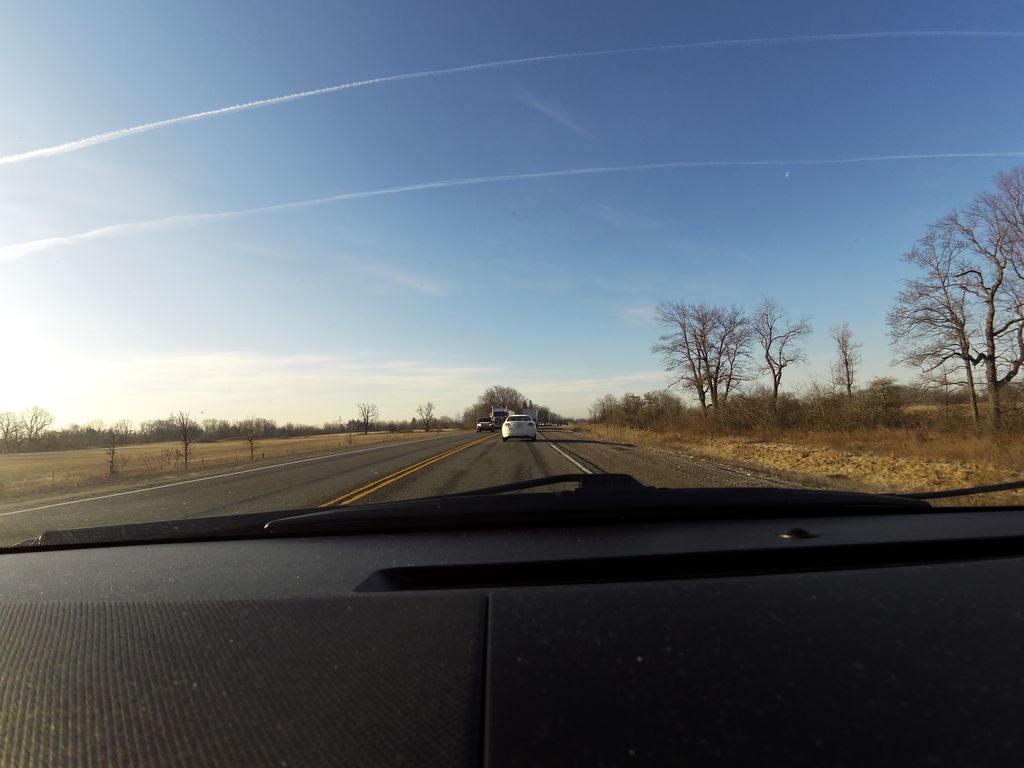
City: hamilton